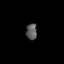
Tissue: prostate
Cell type: Myeloid cells
Senescence score: 0.2945
Nuclear area (px): 169
Mean DAPI intensity: 92.225